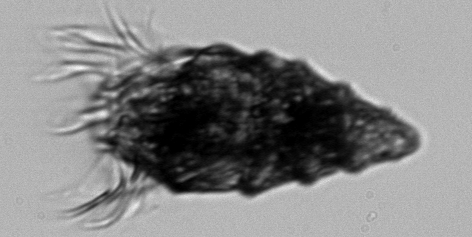
Label: Laboea_strobila